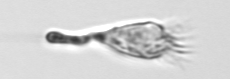
Label: Paratontonia_gracillima